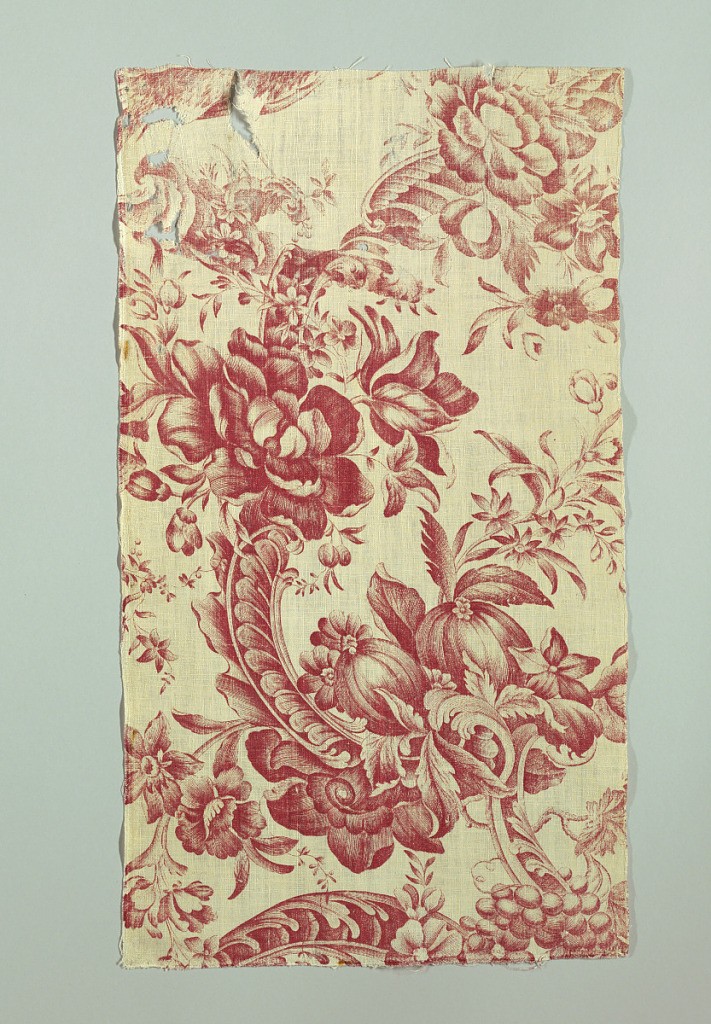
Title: Textile
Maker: Talwin & Foster, 1783 - 1790
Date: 1765–75
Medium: cotton Technique: printed by engraved plate on plain weave
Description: Straight repeat filling the width of the fabric: birds perched on ornate scrolls and flowers with large blossoms. Several species of birds are present including peacocks, cockatoos, hens, and parrots.